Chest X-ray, PA view. Patient: 72 years old, sex M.
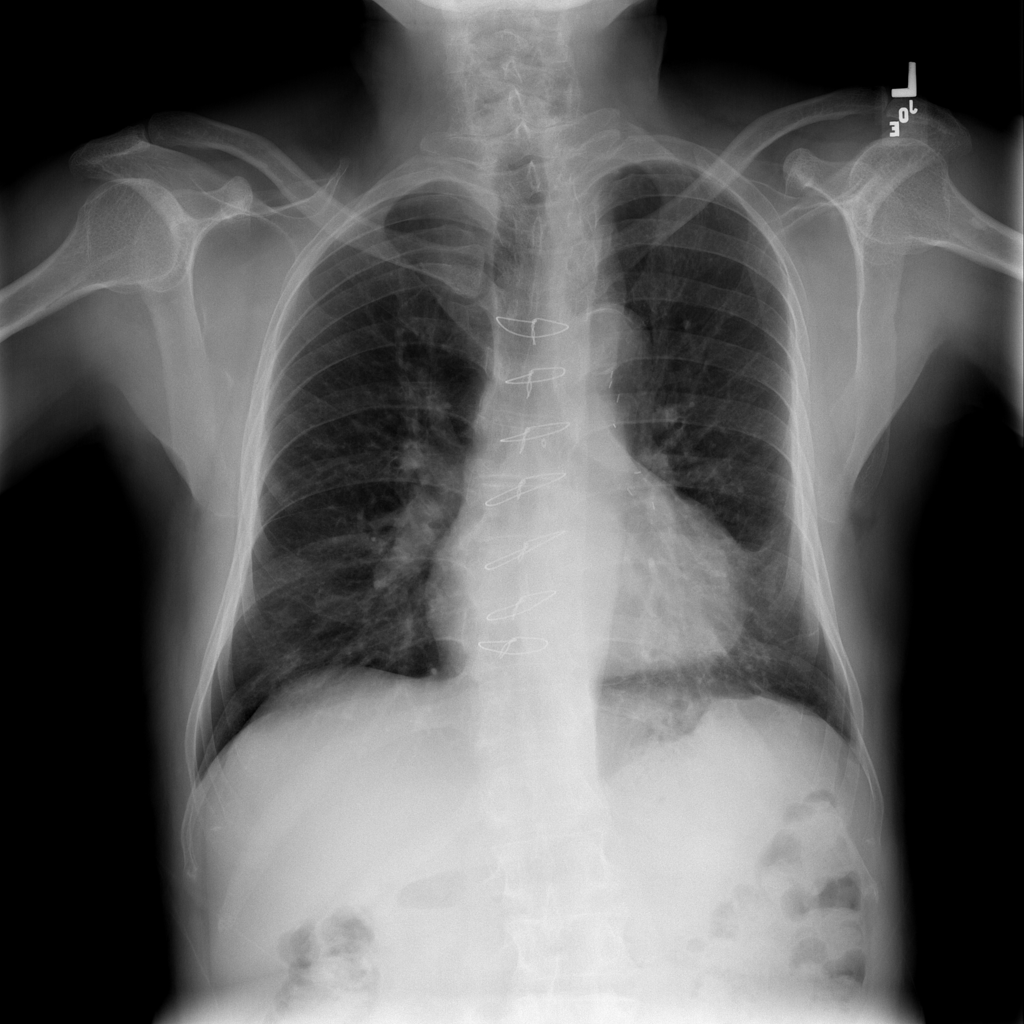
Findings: No Finding